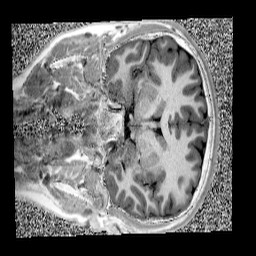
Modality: UNIT1
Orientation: coronal
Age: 12
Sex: male
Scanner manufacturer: siemens
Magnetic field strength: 3 T
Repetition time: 4 s
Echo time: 0.00299 s